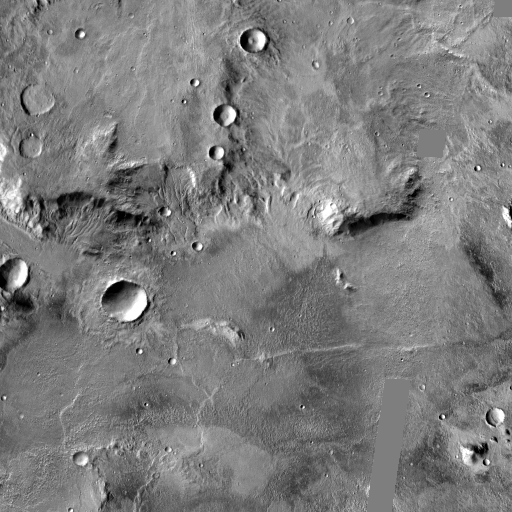
Crater classes present: Background, Other, Buried